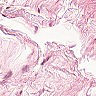
Metastatic tissue present: no